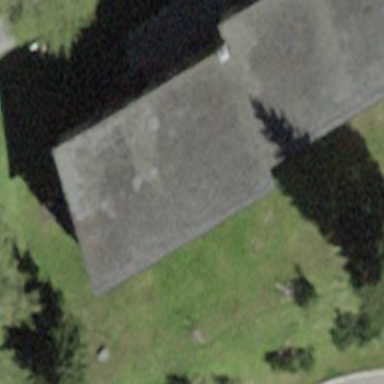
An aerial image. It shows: Building with flat roof.